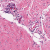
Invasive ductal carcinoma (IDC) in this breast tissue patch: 0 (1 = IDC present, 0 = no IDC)